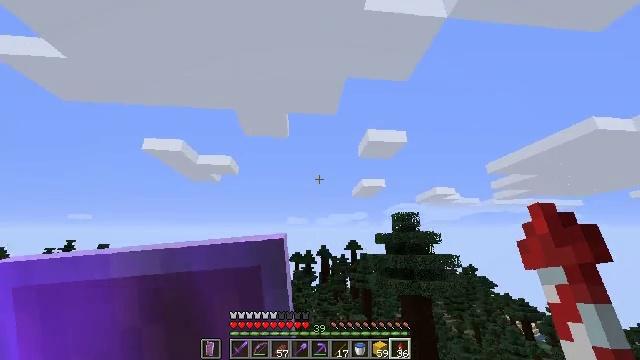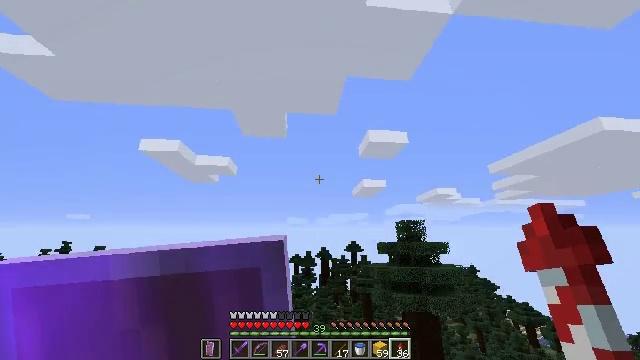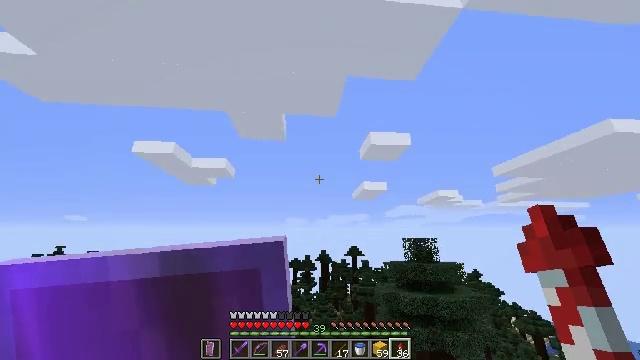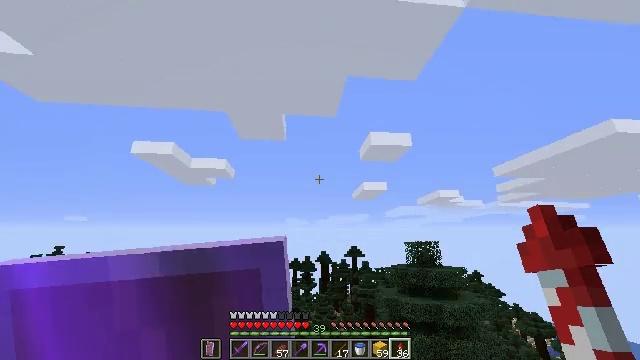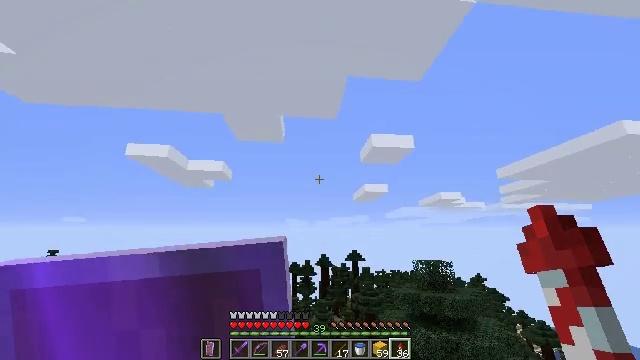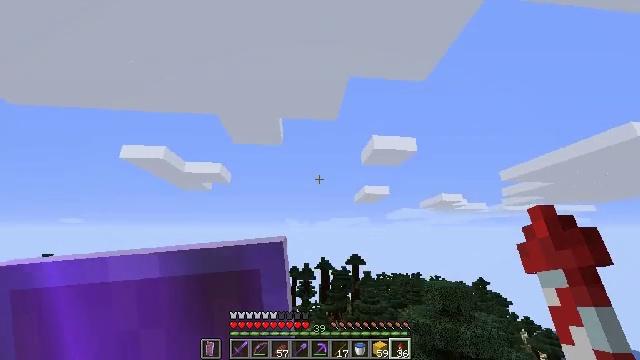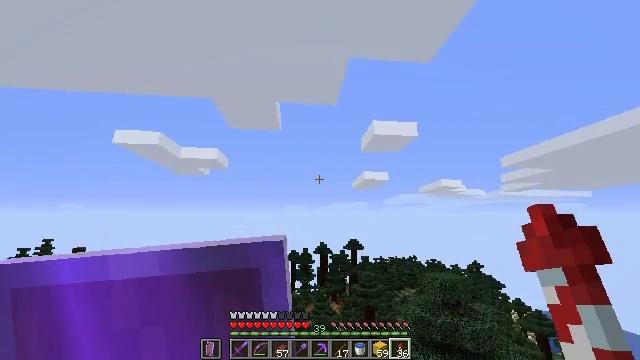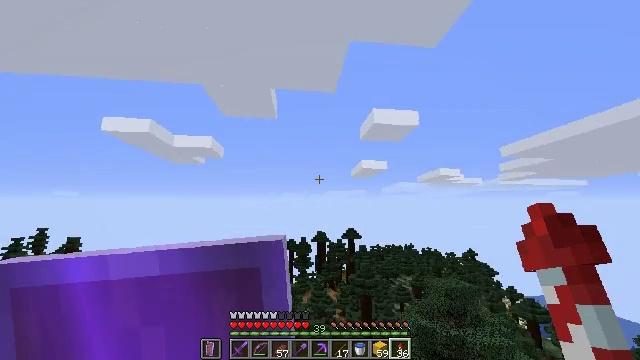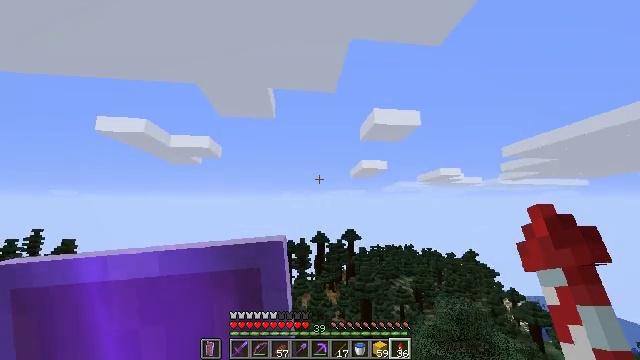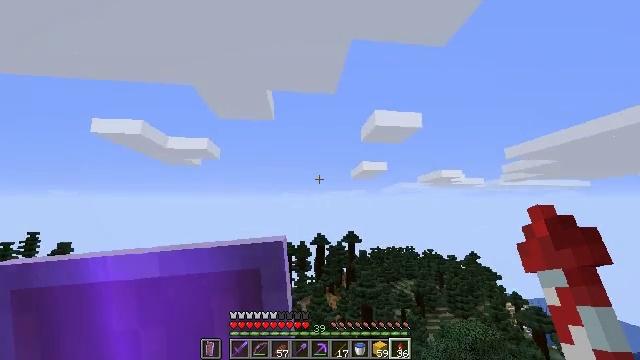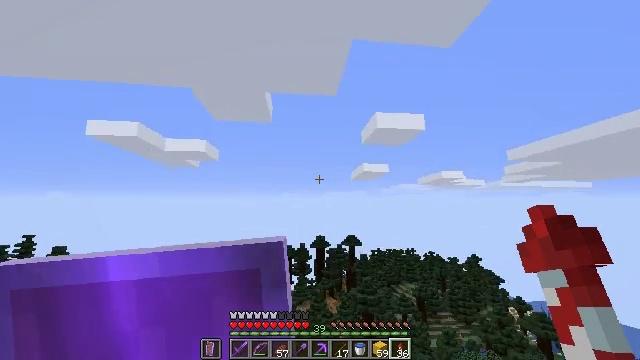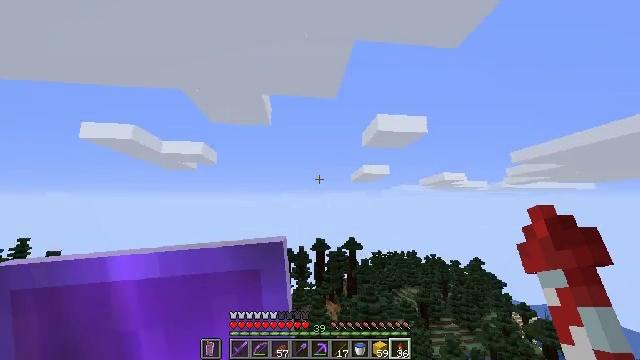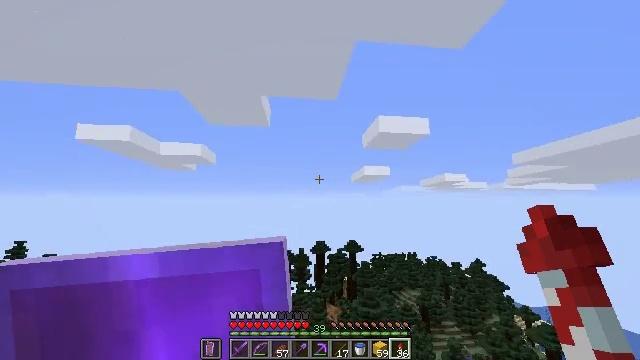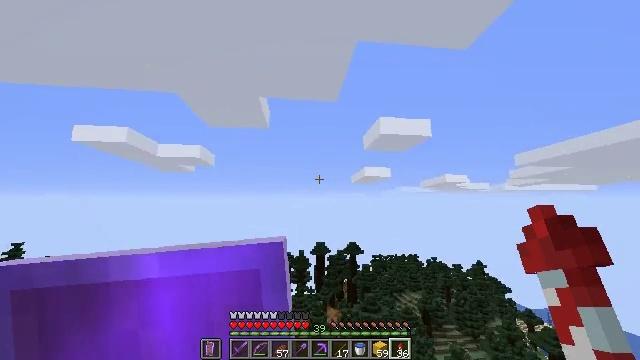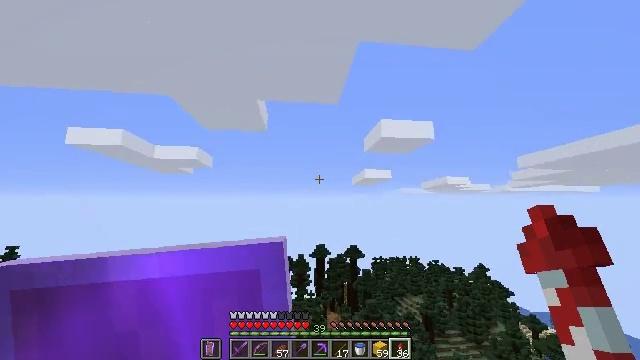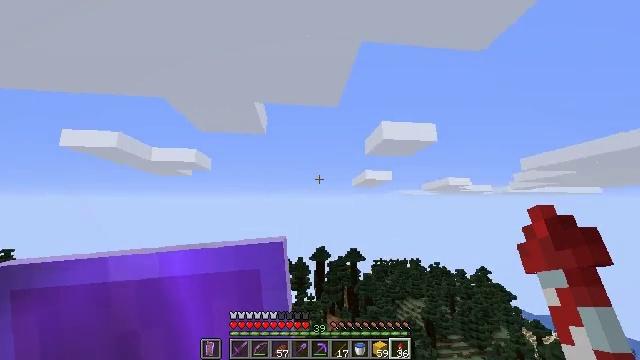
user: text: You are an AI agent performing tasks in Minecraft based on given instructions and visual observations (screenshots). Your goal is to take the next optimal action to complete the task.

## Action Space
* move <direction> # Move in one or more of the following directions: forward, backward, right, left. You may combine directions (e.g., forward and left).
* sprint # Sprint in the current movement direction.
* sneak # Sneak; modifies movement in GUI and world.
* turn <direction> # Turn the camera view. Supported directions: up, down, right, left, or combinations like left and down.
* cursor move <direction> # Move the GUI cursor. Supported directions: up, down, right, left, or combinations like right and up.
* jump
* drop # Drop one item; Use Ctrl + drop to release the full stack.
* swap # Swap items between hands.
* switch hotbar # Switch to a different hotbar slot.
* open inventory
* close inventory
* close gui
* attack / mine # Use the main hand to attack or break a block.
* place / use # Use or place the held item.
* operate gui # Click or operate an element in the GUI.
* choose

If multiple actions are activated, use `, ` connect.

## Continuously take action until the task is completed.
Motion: motion action
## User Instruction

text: craft item cyan carpet
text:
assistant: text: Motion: move forward, sprint
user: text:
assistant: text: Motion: move forward, sprint
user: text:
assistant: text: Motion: move forward, sprint
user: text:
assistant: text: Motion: move forward, sprint
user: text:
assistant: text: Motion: move forward, sprint
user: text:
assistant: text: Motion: move forward, sprint, turn down
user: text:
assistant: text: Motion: move forward, sprint, turn down
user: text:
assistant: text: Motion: move forward, sprint
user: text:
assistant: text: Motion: move forward, sprint
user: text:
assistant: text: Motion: move forward, sprint
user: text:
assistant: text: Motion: move forward, sprint
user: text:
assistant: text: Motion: move forward, sprint
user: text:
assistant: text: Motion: move forward, sprint
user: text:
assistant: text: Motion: move forward, sprint
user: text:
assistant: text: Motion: move forward, sprint
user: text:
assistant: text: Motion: move forward, sprint
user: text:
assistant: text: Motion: move forward, sprint
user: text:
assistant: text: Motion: move forward, sprint
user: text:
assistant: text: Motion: move forward, sprint
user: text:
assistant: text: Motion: move forward, sprint, turn left and down
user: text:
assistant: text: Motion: move forward, sprint, turn left and down
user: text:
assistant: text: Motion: move forward, sprint, turn down
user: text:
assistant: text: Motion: move forward, sprint
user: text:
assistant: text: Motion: move forward, sprint
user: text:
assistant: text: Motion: move forward, sprint
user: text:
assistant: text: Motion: move forward, sprint
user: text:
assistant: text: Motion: move forward, sprint
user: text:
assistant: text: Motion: move forward, sprint
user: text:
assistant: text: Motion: move forward, sprint
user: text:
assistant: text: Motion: move forward, sprint